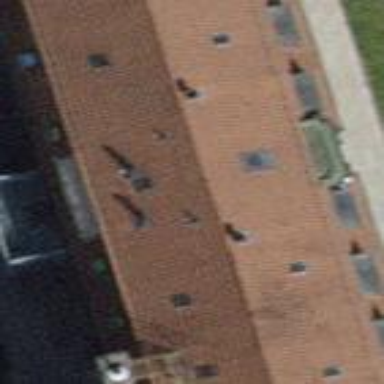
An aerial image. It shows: Apartments building with gambrel roof.